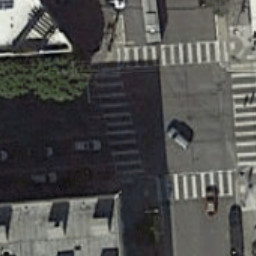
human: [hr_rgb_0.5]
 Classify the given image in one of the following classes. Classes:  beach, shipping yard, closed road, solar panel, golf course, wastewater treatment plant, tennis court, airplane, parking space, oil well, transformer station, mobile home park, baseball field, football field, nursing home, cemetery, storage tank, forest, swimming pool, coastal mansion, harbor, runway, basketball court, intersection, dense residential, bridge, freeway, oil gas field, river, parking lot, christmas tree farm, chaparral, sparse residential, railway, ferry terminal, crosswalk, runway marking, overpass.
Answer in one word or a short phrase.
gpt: crosswalk